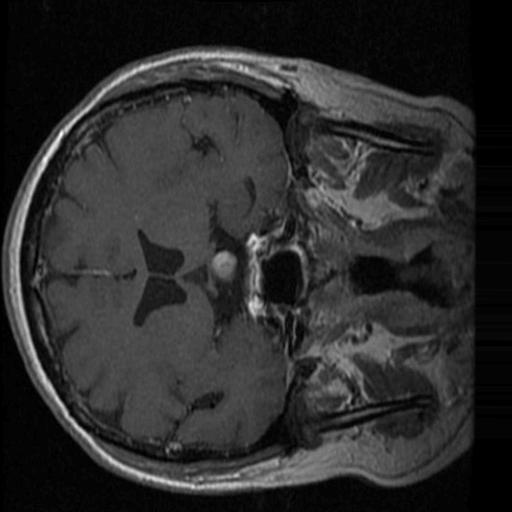
Label: brain_tumor